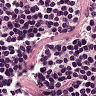
Metastatic tissue present: no